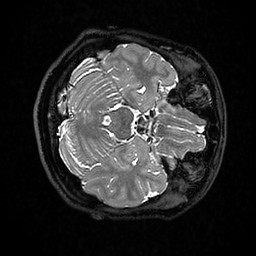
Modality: T2w
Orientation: axial
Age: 29
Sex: female
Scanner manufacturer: ge
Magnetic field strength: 3 T
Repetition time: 3.202 s
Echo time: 0.06629 s